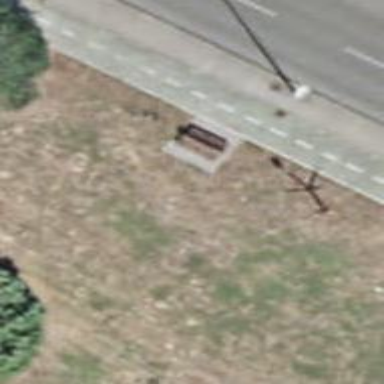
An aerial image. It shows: Brown bench.